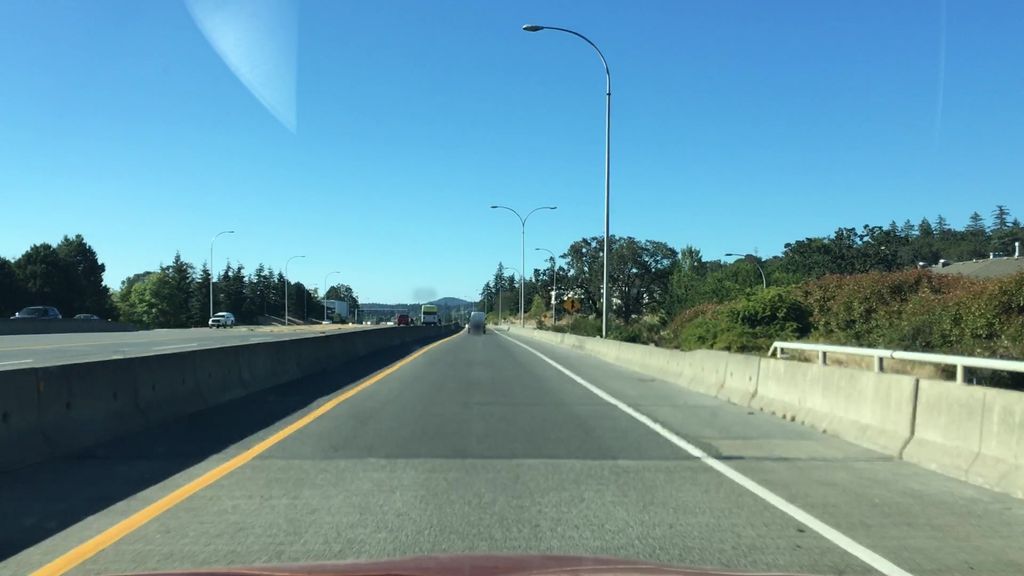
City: victoria